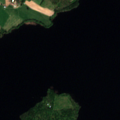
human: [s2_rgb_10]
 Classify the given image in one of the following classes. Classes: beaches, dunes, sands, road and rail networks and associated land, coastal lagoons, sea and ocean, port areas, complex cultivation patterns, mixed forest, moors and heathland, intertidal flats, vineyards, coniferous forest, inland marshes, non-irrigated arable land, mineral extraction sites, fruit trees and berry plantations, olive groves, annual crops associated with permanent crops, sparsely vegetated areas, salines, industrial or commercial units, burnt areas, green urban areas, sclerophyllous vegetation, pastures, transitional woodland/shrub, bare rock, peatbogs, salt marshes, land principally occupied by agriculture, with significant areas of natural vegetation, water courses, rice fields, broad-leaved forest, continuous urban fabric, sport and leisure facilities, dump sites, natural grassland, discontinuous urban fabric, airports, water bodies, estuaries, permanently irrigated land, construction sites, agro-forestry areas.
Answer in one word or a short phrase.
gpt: non-irrigated arable land, mixed forest, water bodies